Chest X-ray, PA view. Patient: 45 years old, sex M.
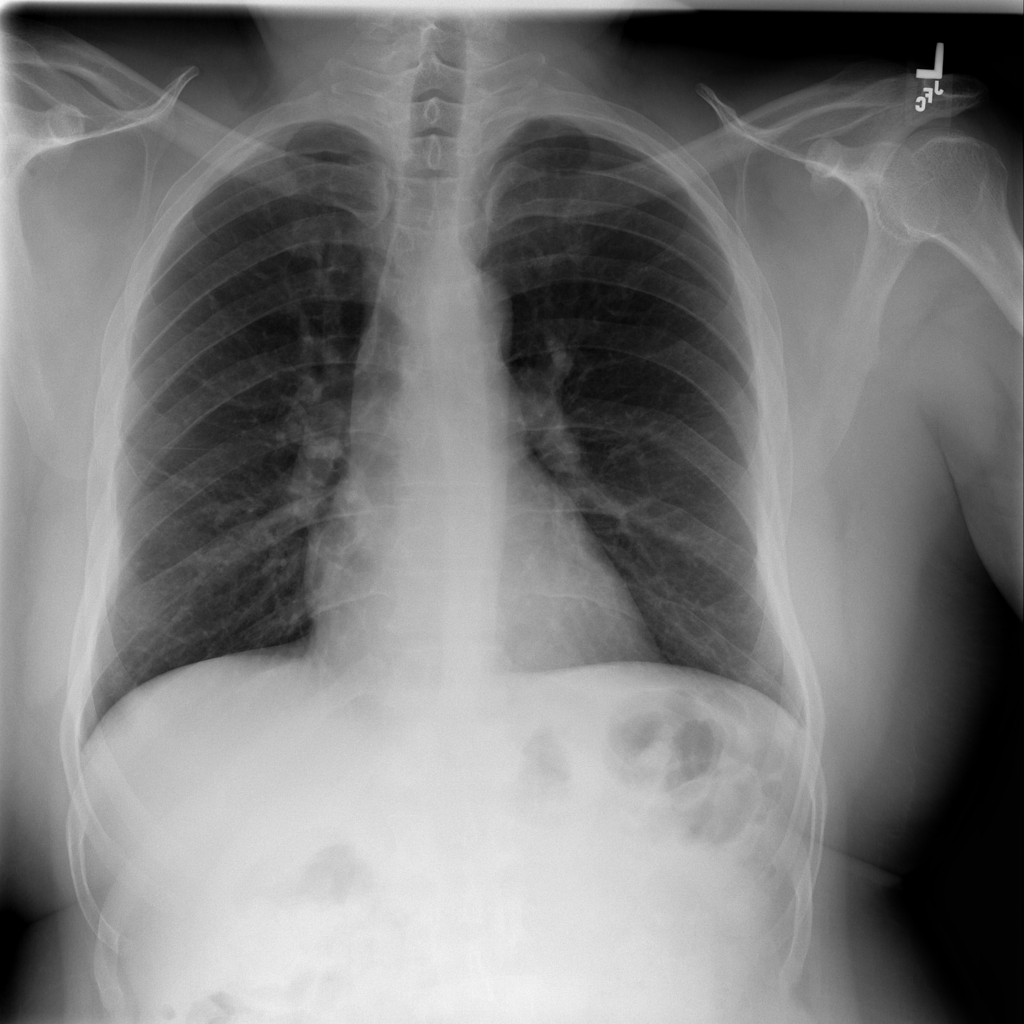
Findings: No Finding